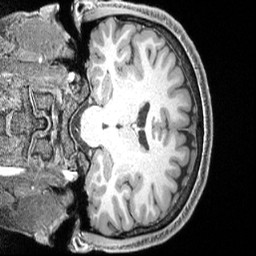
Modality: T1w
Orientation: coronal
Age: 30
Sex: male
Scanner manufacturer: siemens
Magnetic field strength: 3 T
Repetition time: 2.4 s
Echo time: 0.00228 s